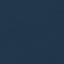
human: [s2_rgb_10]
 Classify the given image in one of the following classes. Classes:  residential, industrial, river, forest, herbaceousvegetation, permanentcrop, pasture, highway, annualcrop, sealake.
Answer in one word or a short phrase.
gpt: SeaLake